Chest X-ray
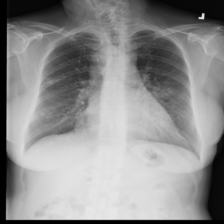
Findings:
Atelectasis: negative
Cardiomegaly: negative
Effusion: negative
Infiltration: positive
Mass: negative
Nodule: negative
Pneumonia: negative
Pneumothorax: negative
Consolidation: negative
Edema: negative
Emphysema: negative
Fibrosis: negative
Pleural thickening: negative
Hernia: negative